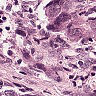
Metastatic tissue present: yes